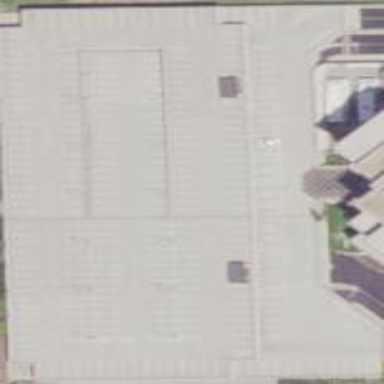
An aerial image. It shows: Multi-storey parking facility with concrete surface.